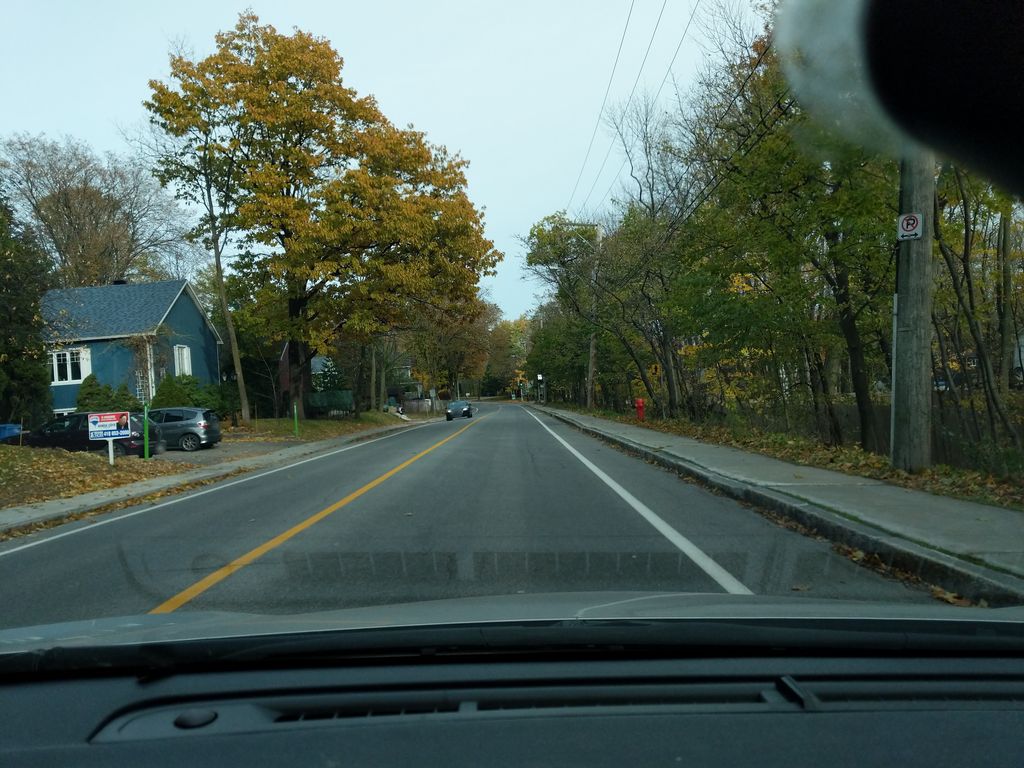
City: quebec_city